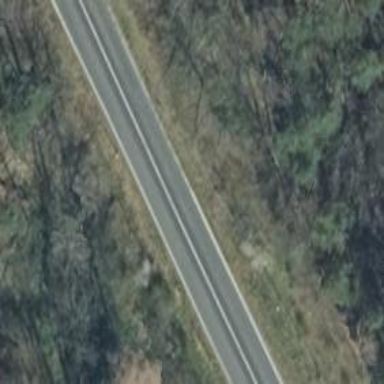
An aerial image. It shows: Secondary road with asphalt surface.